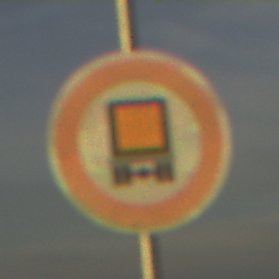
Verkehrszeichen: VerbotKennzeichnungspflichtigeKraftfahrzeugeGefaehrlicheGueter
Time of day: SunriseSunset
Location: Outdoor (Nature)
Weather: PartlyCloudy
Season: Summer
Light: Natural